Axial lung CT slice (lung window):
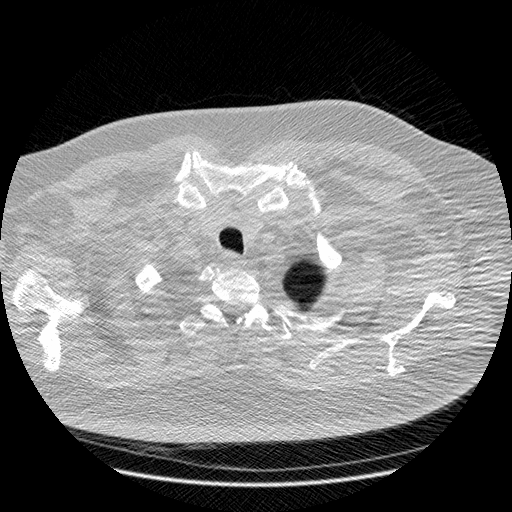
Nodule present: no